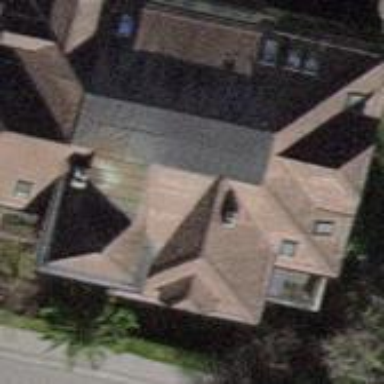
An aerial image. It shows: Semidetached house with tiled roof.